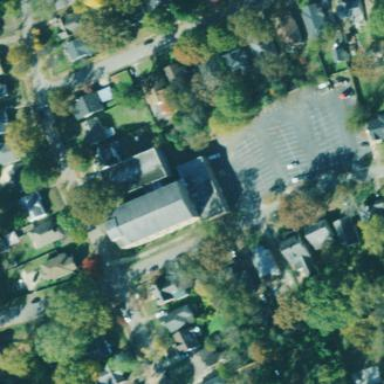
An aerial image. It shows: Building that serves as place of worship.